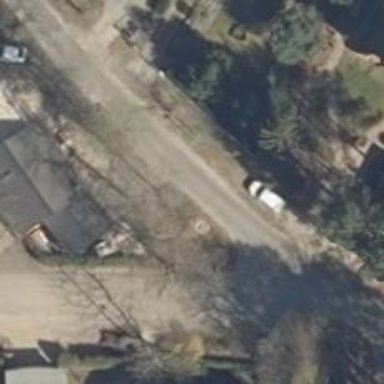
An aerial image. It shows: Asphalt road in residential area.